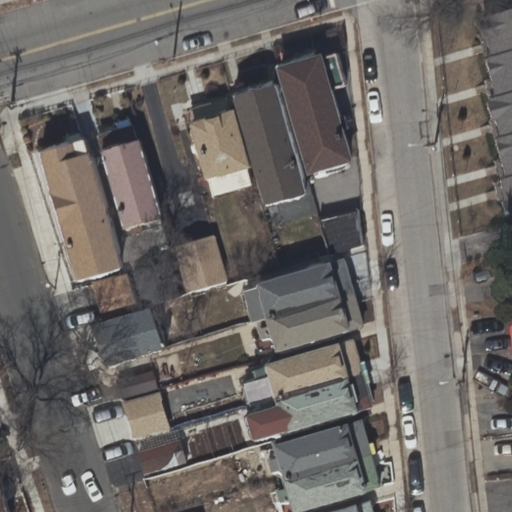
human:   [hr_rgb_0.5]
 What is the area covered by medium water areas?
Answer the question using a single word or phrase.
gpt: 0m2

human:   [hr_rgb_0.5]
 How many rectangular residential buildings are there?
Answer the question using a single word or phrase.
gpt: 16

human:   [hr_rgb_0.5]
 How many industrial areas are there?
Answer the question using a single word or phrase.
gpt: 0

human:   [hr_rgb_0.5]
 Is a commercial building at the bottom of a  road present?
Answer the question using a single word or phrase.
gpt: no

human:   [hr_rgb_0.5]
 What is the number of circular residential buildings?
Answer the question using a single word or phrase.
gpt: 0

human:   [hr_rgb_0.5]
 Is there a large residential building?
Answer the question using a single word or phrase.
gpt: no

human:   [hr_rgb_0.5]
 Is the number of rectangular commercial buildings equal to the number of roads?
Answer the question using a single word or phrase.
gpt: no

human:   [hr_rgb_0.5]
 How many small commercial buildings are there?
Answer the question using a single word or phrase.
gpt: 0

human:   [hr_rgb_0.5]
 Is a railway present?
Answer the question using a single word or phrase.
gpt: no

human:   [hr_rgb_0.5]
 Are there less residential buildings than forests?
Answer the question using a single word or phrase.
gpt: no

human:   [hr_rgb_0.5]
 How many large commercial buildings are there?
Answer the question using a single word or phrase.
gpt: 0

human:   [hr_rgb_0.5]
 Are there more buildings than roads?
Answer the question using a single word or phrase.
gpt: yes

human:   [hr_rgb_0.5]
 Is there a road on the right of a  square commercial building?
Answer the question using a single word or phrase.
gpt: no

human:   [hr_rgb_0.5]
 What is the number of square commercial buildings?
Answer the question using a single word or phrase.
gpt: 0

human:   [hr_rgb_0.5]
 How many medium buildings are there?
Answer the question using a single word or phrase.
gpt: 11

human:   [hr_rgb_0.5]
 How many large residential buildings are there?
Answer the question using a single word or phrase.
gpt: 0

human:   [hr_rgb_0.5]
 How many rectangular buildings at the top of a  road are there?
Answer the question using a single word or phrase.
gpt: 10

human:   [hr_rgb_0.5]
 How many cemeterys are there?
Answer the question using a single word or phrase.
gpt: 0

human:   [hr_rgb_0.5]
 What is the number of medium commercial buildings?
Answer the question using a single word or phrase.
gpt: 0

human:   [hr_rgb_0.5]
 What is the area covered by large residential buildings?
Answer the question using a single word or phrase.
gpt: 0m2

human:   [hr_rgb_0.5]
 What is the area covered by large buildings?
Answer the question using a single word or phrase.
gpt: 0m2

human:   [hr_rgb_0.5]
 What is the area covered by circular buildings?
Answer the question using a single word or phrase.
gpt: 0m2

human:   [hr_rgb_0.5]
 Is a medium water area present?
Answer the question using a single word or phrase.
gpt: no

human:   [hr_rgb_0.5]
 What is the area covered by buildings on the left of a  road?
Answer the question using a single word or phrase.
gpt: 2254m2

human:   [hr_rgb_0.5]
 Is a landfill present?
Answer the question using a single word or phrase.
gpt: no

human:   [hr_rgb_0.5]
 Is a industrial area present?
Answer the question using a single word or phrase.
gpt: no

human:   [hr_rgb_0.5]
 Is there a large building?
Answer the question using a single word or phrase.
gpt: no

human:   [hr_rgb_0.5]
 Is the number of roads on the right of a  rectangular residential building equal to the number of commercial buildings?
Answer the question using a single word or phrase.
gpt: no

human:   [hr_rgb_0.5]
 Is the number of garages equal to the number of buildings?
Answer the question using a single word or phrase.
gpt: no

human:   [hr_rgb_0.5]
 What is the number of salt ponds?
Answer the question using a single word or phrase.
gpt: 0

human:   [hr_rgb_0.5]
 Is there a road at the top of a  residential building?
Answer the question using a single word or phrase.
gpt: yes

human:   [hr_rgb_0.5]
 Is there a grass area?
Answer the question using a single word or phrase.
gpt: no

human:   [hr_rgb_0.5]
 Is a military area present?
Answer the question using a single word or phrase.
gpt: no

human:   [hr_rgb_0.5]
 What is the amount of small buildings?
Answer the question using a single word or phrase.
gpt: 10

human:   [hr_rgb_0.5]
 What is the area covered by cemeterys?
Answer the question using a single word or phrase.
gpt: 0m2

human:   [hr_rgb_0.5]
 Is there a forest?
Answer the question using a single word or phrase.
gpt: no